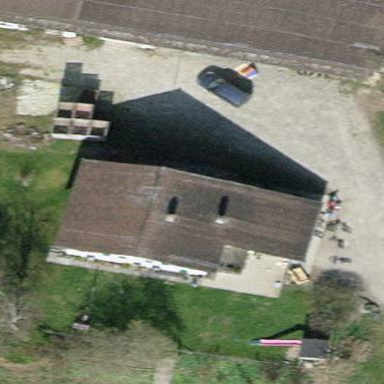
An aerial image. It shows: Gabled roof farm building.